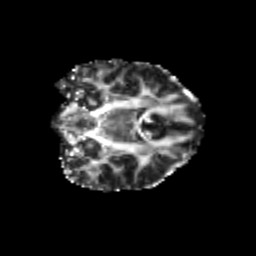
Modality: FA
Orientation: coronal
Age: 20
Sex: female
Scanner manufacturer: siemens
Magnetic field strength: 3 T
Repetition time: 3.5 s
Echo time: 0.104 s